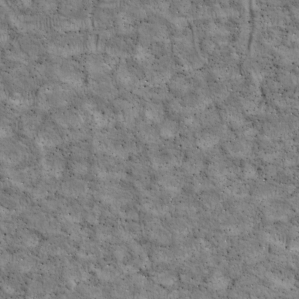
Label: non_frost